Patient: sex M, age 58
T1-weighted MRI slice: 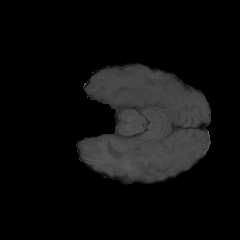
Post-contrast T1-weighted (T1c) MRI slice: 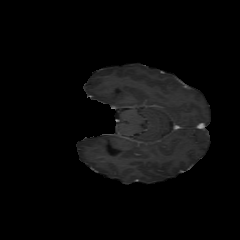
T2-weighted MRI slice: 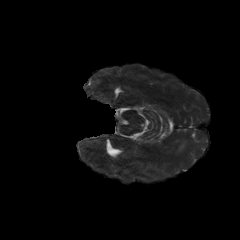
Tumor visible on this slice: no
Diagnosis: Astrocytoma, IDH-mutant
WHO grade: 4